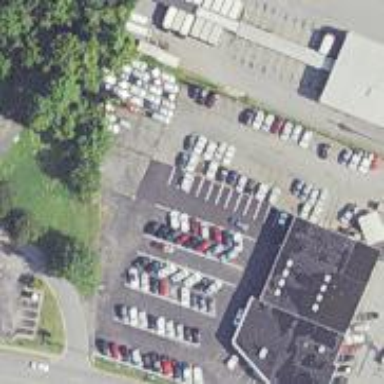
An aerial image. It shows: Parking area with surface.